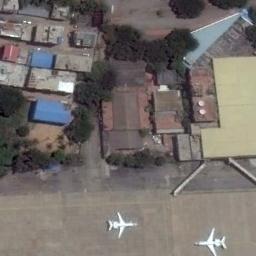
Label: airplane